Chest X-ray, AP view. Patient: 43 years old, sex M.
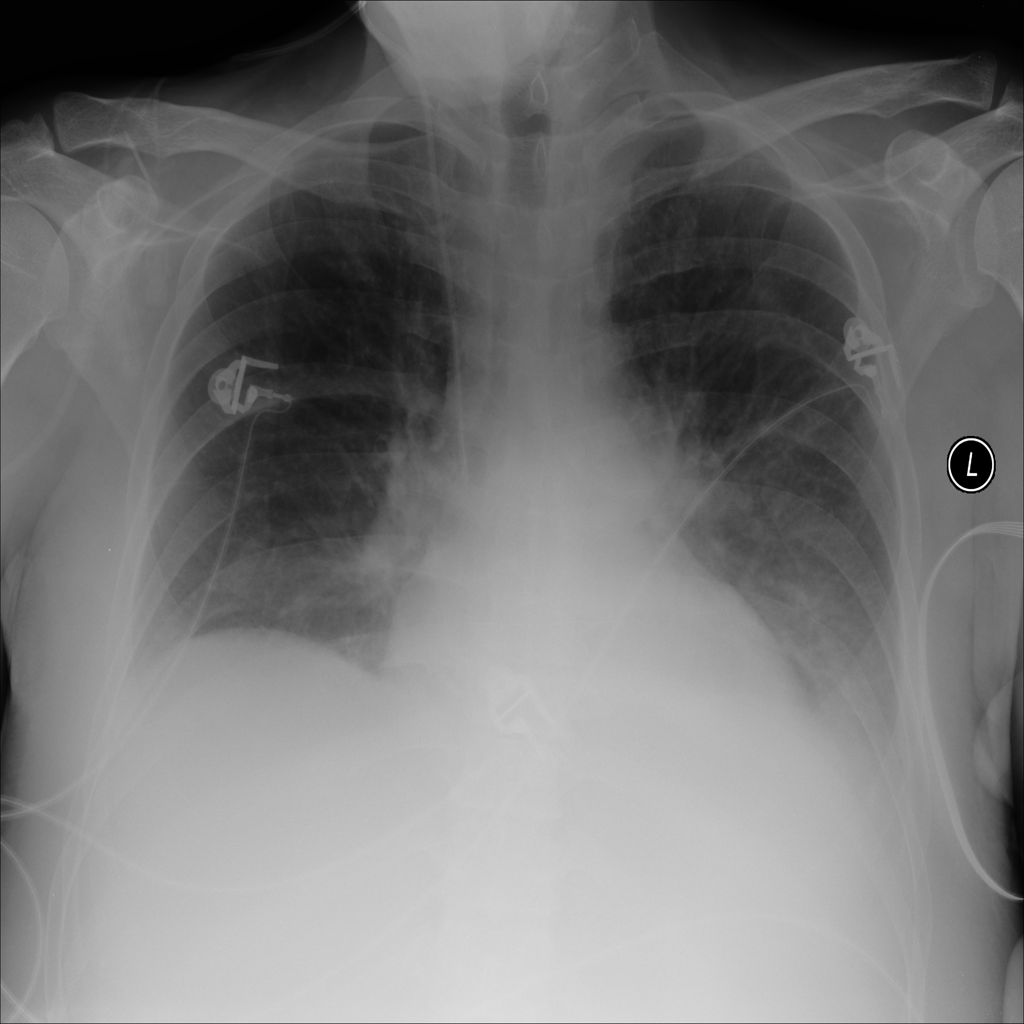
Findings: Effusion